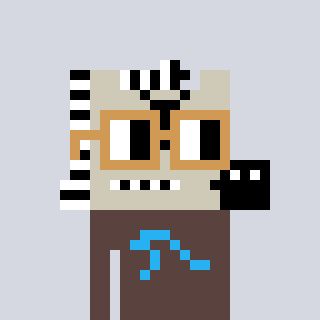
a pixel art character with square brown glasses, a zebra-shaped head and a darkbrown-colored body on a cool background